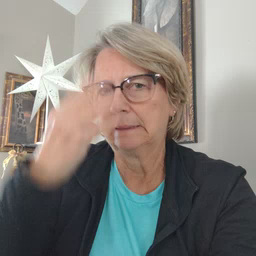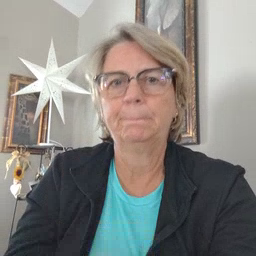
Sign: sleep